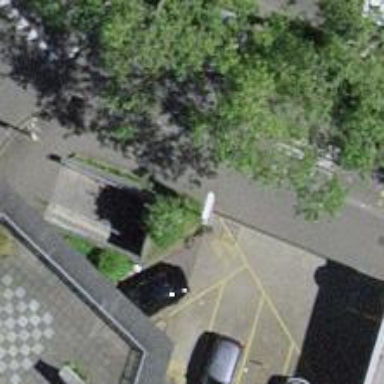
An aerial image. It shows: Set of steps with paving stones. There is also ramp available.